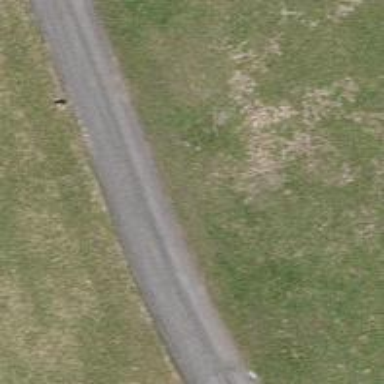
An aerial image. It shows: Gravel track with grade 2 quality.